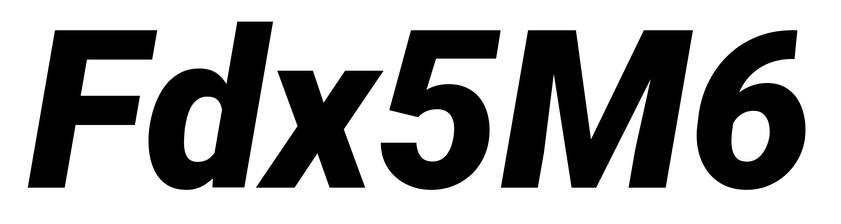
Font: Roboto-Italic_Black_Italic